Question: I developed a prototype of a graphical time scheduler but need to re-code most of it since the JS is a mess at the moment. And I realized this is the best time to make any major changes to my design as well.
It uses an html table and looks like:

Currently:
- - - <URL>- -
I need to add a bunch more functionality:
- - - - -
I can figure out all of the above but I'm unsure if it's better to go with a table or list (or something else?). Technically, it's a "timetable" but it looks more like a graph. My experience with lists is very limited so I'm looking for someone's advice that's done this kind of thing before before. I don't want to switch to a list and realizing I need to change my base html type partway through.
Also, this is not a "public" app (it's behind a login), if that makes a difference. And my key priorities are smooth development and easy maintenance/customization. Though thoughts about JS performance would be useful too.
EDIT:
Rereading, my question is a bit vague (the 'why' part of it).
What I'm interested in is which html element makes it easier in regards to:
- - -
Or are they fairly similar?
I eventually changed my design to a grid like div system. Tables worked up until I tried to add Firefox compatibility. Firefox and Chrome handle tables differently when it comes to complicated positioning and trying to get it pixel perfect was a nightmare.
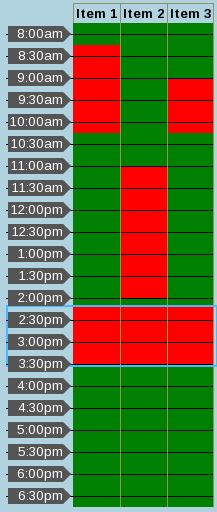
Answer: Why lists? seems like each "box" should be a div. That would give you the most freedom when it comes to positioning and drag and drop functionality.